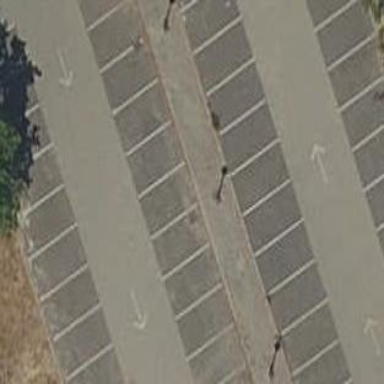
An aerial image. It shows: Road serving as parking aisle.